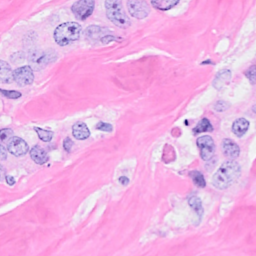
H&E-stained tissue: Breast